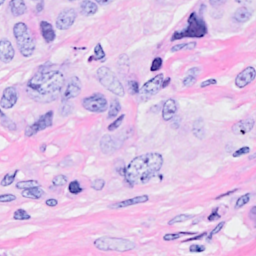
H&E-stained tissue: Breast